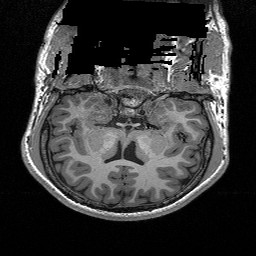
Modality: T1w
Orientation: sagittal